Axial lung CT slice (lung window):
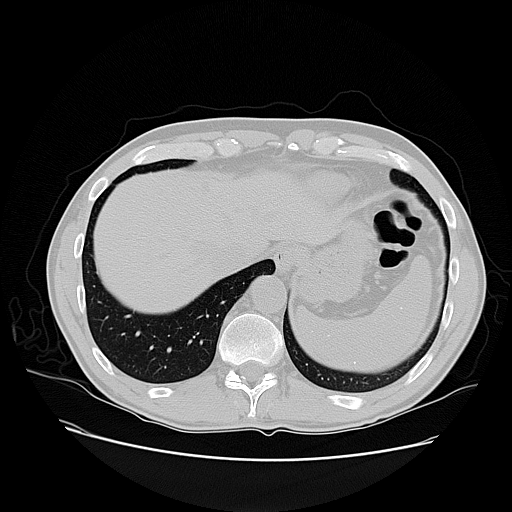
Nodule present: no